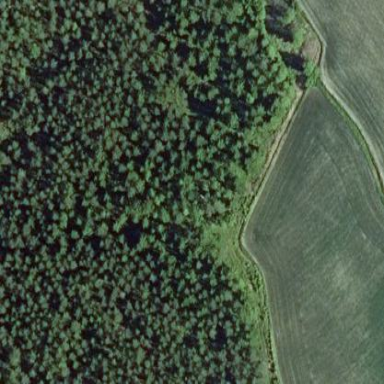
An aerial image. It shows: Clearcut area with scrub vegetation.